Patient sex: M
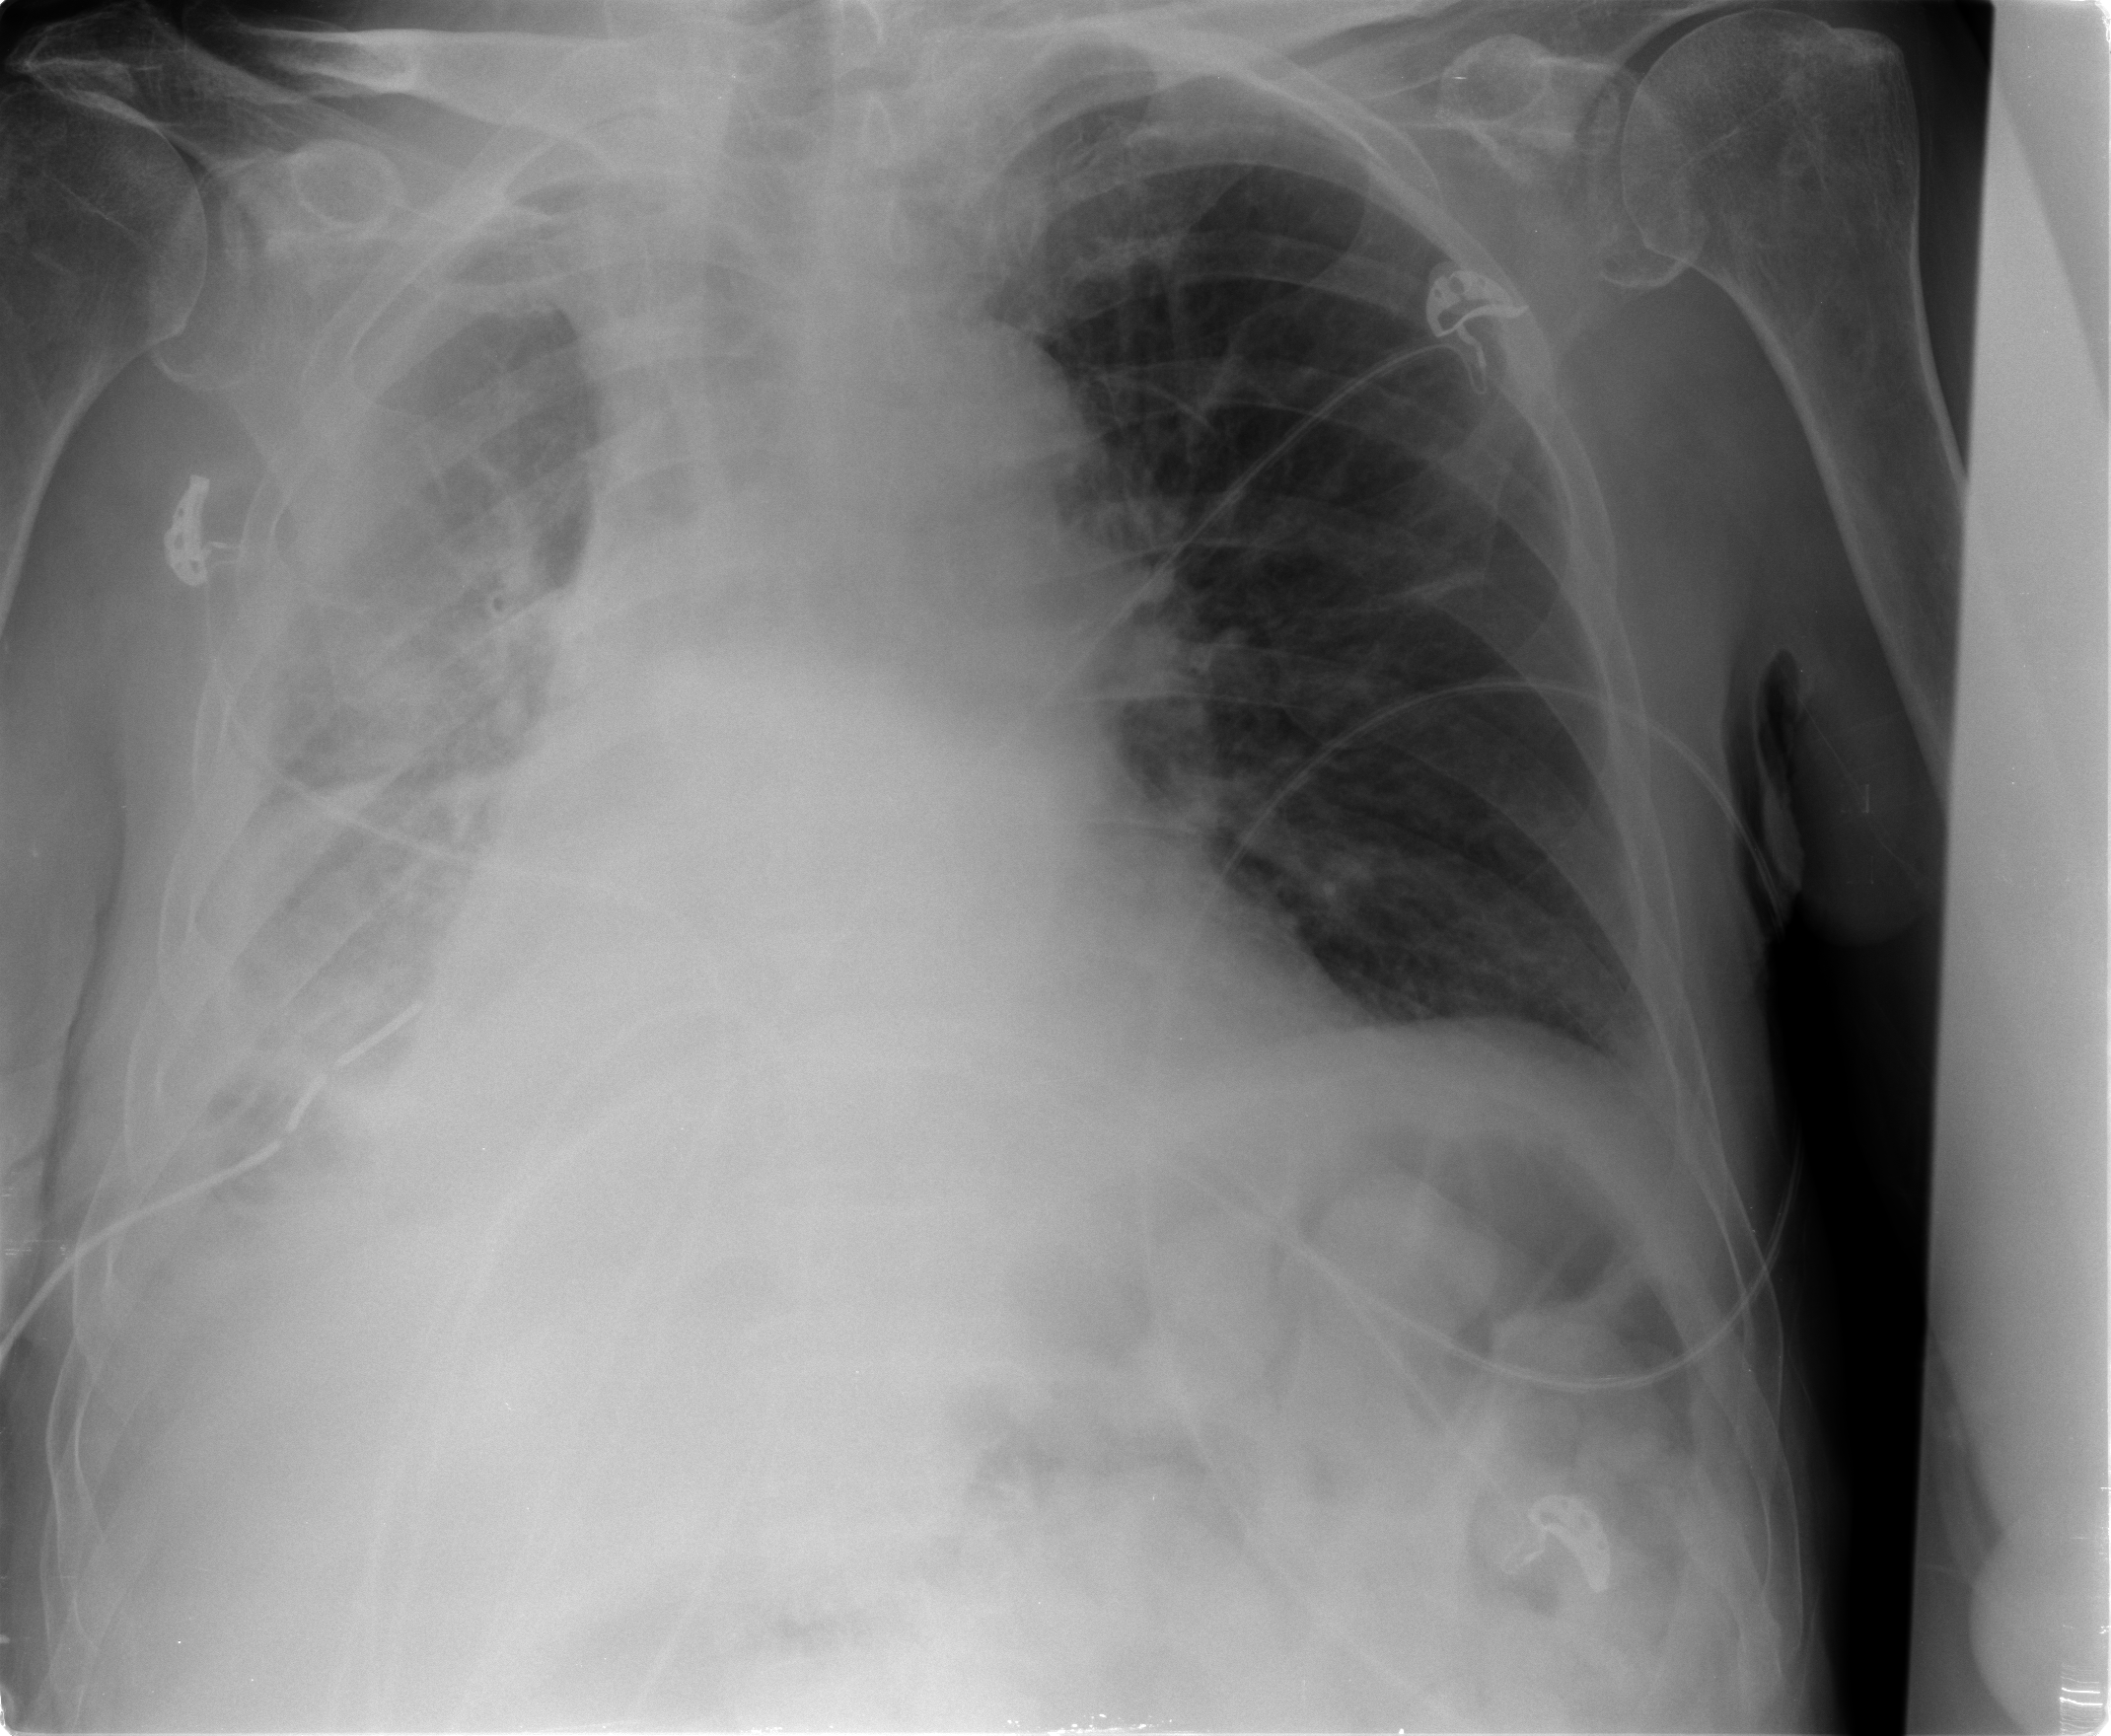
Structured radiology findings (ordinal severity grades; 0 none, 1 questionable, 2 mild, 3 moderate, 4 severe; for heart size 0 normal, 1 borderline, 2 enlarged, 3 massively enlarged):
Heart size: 2
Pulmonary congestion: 1
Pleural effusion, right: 3
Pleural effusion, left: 0
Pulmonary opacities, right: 2
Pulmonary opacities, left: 0
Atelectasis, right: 3
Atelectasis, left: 0